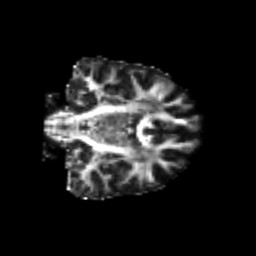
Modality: FA
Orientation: coronal
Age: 23
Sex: female
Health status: healthy
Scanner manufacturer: philips
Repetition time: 7.391 s
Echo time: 0.08599 s